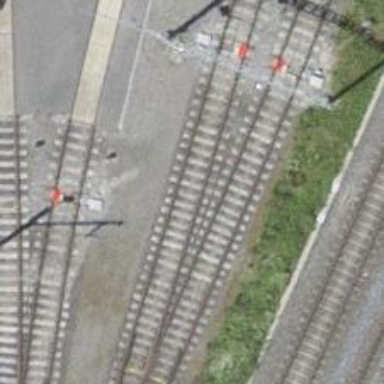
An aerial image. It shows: Railway spur service.